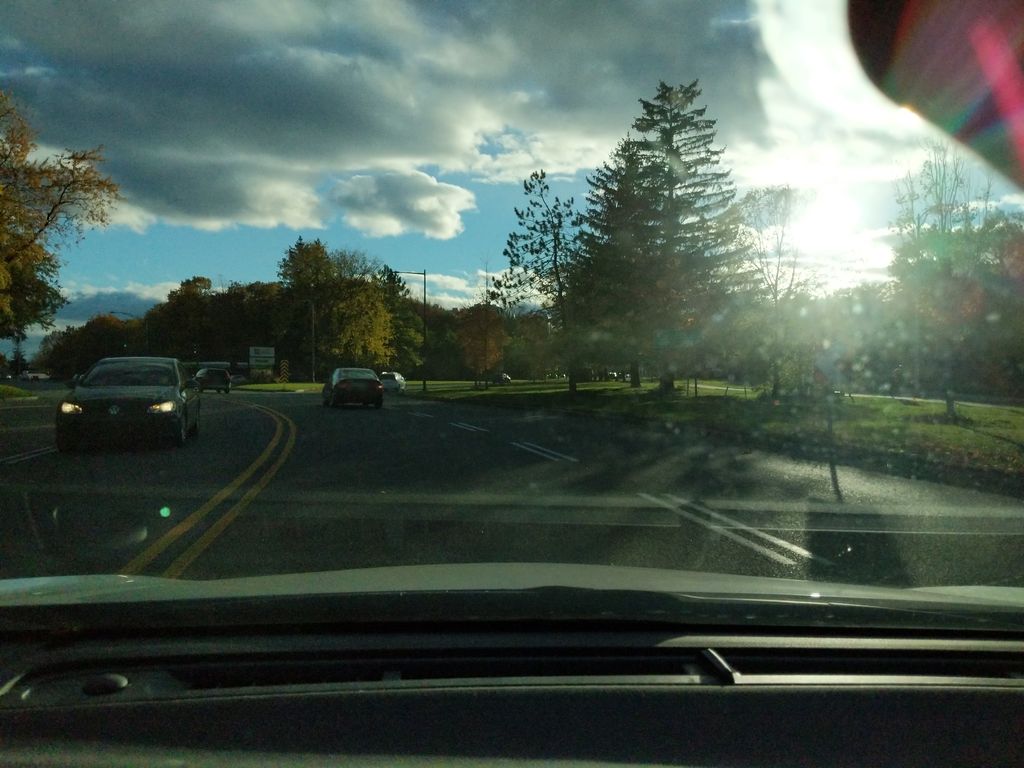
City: quebec_city